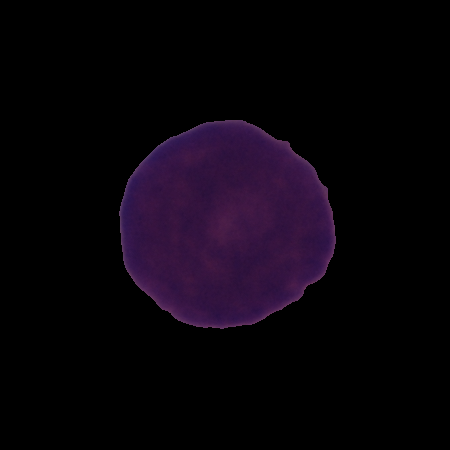
Label: cancer